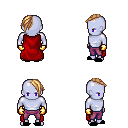
a pixel art fantasy rpg character, male body template, dark elf, purple skin, red cape, magenta pants, light blonde long mohawk hairstyle, gold gloves, black slippers, four views (front, back, left, right), 2x2 character sprite sheet, small pixel art, hard edges, no anti-aliasing